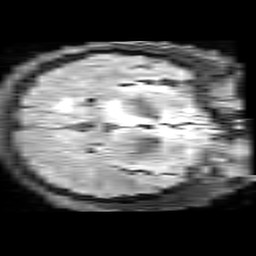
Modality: FLAIR
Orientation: axial
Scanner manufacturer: philips
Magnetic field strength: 3 T
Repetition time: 11 s
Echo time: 0.12 s